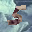
Label: 5